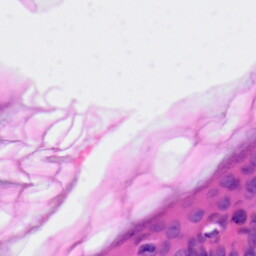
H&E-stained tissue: Skin